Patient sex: M
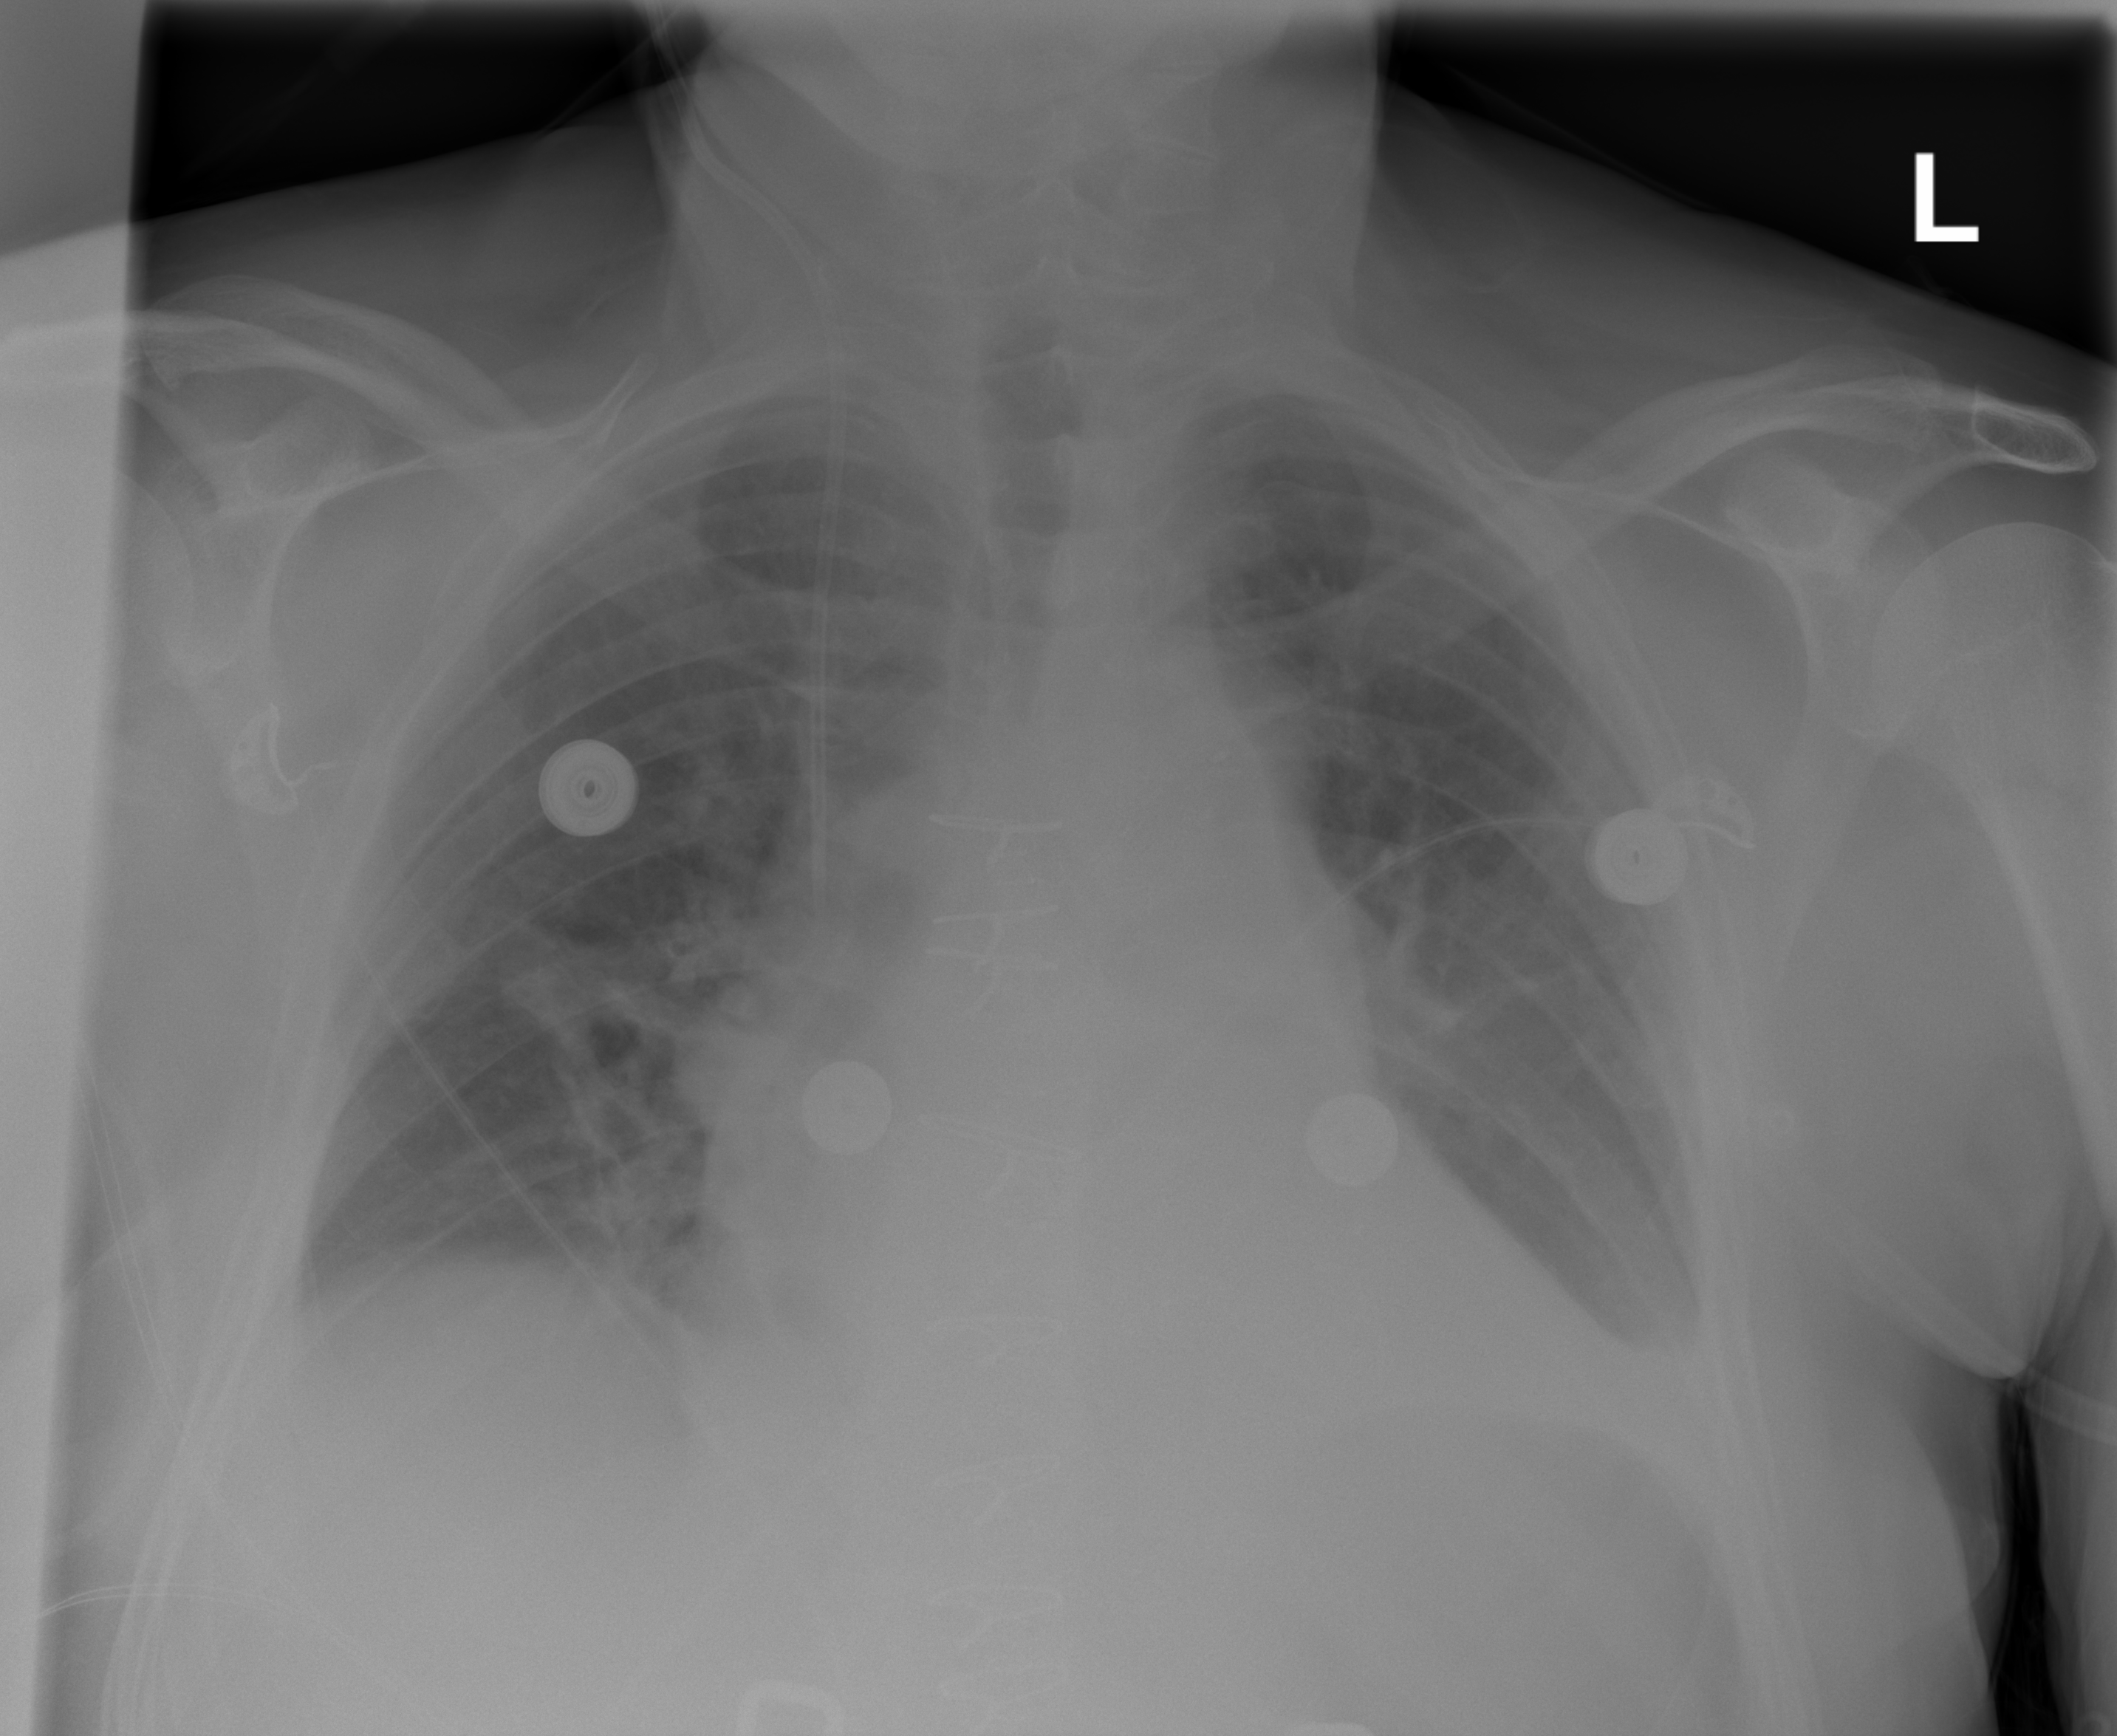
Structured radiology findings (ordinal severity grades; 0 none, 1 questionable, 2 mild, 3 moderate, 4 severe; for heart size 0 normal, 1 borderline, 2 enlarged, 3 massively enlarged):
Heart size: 2
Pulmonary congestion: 0
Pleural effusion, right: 0
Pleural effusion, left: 2
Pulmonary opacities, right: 0
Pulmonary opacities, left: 0
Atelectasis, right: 2
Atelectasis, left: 0